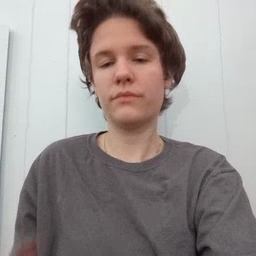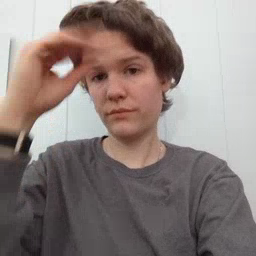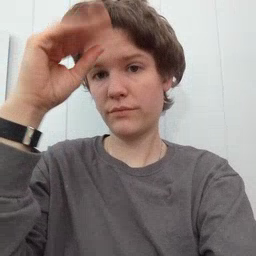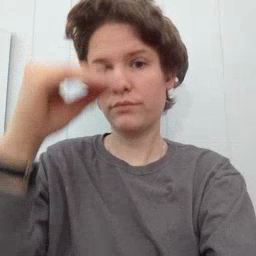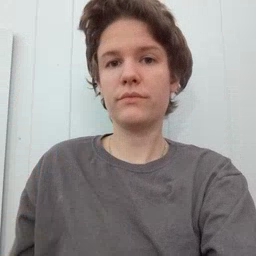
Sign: boy